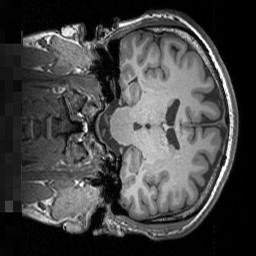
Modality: T1w
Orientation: coronal
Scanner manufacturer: siemens
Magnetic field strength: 3 T
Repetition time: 1.5 s
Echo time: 0.00291 s